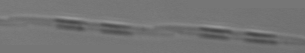
Label: Pseudo-nitzschia